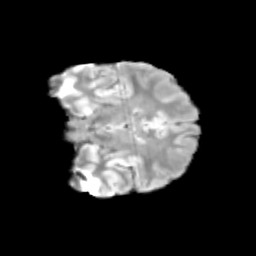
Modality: T2w
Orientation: coronal
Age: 13
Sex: male
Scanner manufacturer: siemens
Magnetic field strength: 3 T
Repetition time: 3.8 s
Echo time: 0.07 s